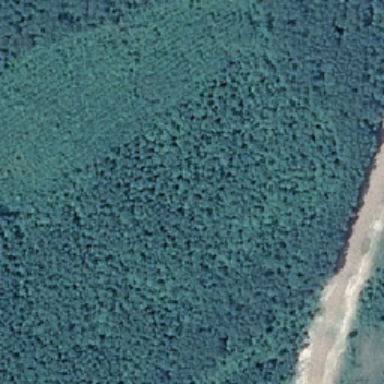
There are many factories on both sides of the road .